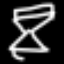
Label: hourglass